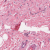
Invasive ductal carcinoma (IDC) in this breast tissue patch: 0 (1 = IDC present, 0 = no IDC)